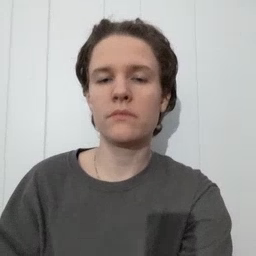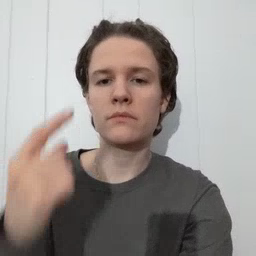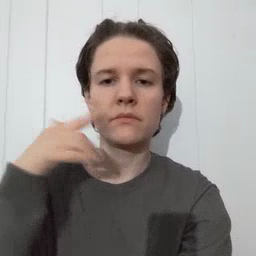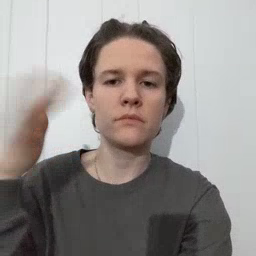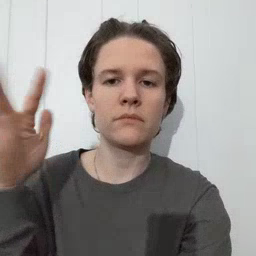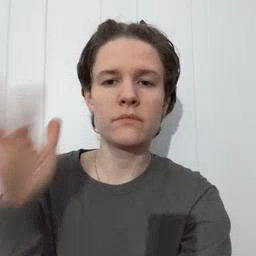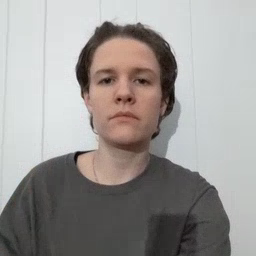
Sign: noisy